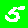
Digit: 5